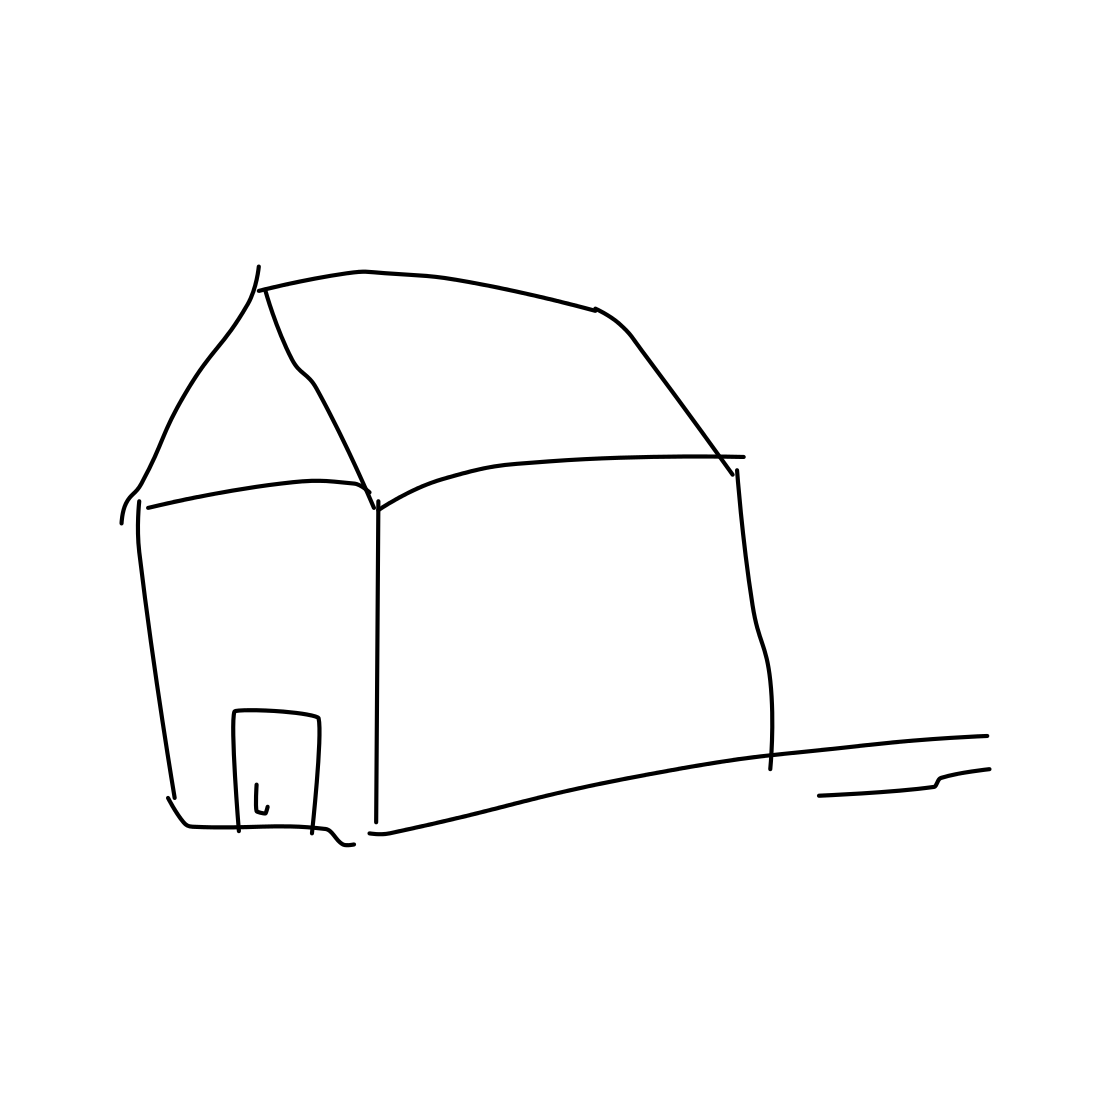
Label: house